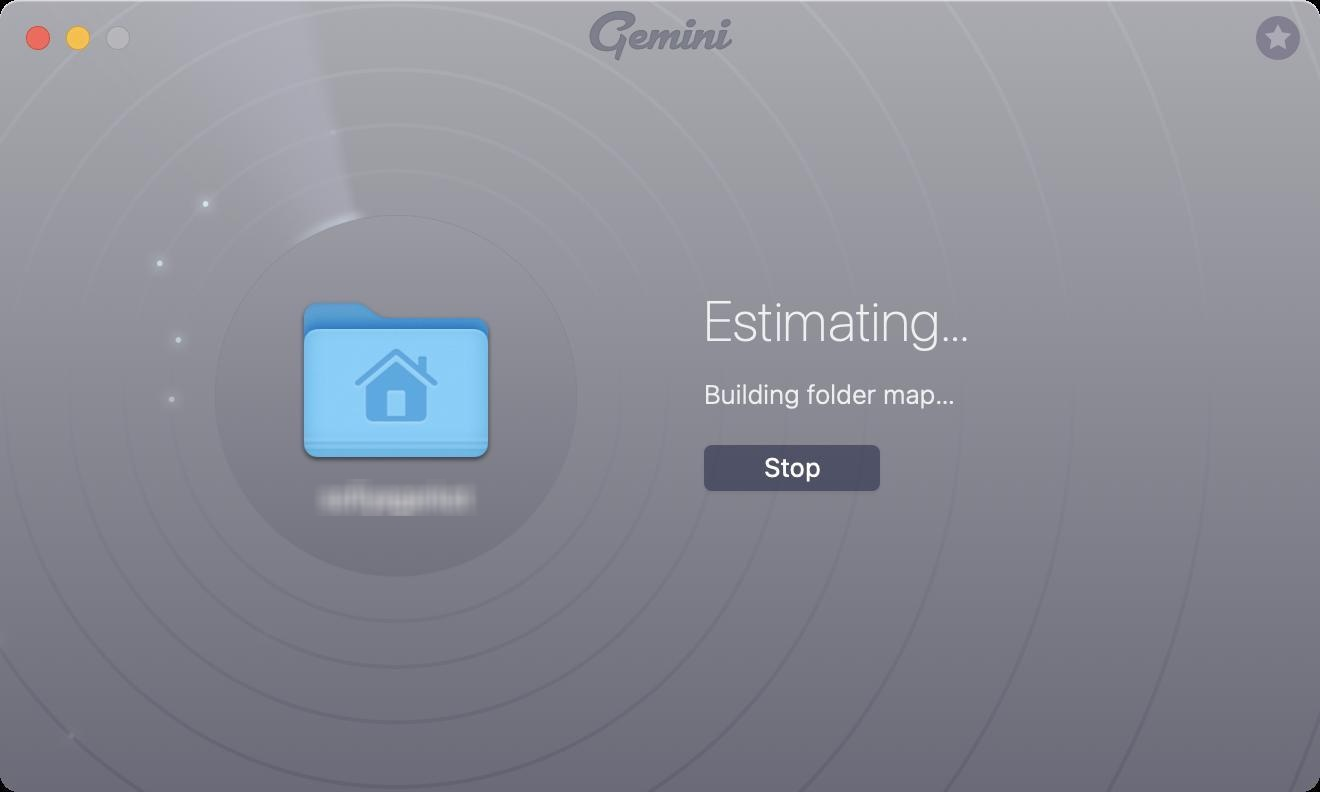
Accessibility tree:
{"name": "Gemini_2", "role": "AXWindow", "description": null, "role_description": "standard window", "value": null, "position": "534.00;379.00", "size": "660;396", "children": [{"name": null, "role": "AXStaticText", "description": null, "role_description": "text", "value": "Building folder map…", "position": "350.00;188.00", "size": "257;17", "children": []}, {"name": null, "role": "AXStaticText", "description": null, "role_description": "text", "value": "Estimating…", "position": "350.00;142.50", "size": "257;34", "children": []}, {"name": "Stop", "role": "AXButton", "description": "Stop", "role_description": "button", "value": null, "position": "342.00;222.50", "size": "108;24", "children": []}, {"name": null, "role": "AXImage", "description": "sofiyagarkot", "role_description": "image", "value": null, "position": "148.00;139.50", "size": "100;117", "children": [{"name": null, "role": "AXStaticText", "description": null, "role_description": "text", "value": "sofiyagarkot", "position": "146.00;239.50", "size": "104;17", "children": []}, {"name": null, "role": "AXImage", "description": "", "role_description": "image", "value": null, "position": "148.00;139.50", "size": "100;100", "children": []}]}, {"name": "", "role": "AXButton", "description": null, "role_description": "button", "value": null, "position": "294.00;5.00", "size": "72;26", "children": []}, {"name": null, "role": "AXButton", "description": "Show Achievements", "role_description": "button", "value": null, "position": "626.00;6.00", "size": "26;28", "children": []}, {"name": null, "role": "AXButton", "description": null, "role_description": "close button", "value": null, "position": "12.00;11.00", "size": "14;16", "children": []}, {"name": null, "role": "AXButton", "description": null, "role_description": "zoom button", "value": null, "position": "52.00;11.00", "size": "14;16", "children": [{"name": null, "role": "AXGroup", "description": null, "role_description": "group", "value": null, "position": "52.00;11.00", "size": "14;16", "children": [{"name": null, "role": "AXGroup", "description": null, "role_description": "group", "value": null, "position": "52.00;11.00", "size": "14;16", "children": []}]}]}, {"name": null, "role": "AXButton", "description": null, "role_description": "minimize button", "value": null, "position": "32.00;11.00", "size": "14;16", "children": []}]}